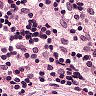
Metastatic tissue present: no